Field crop: tomato
Growth stage: 2
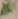
Species: solanum